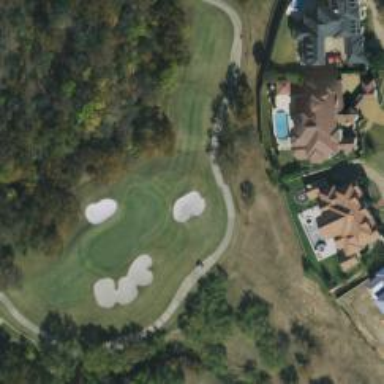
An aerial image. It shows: View of golf hole.